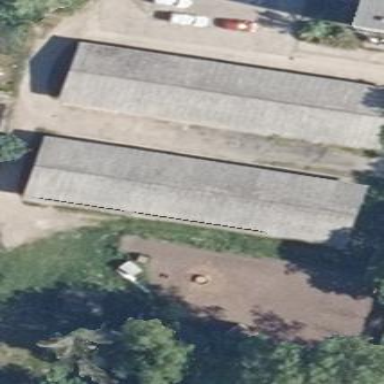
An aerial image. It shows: Group of garages.